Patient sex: M
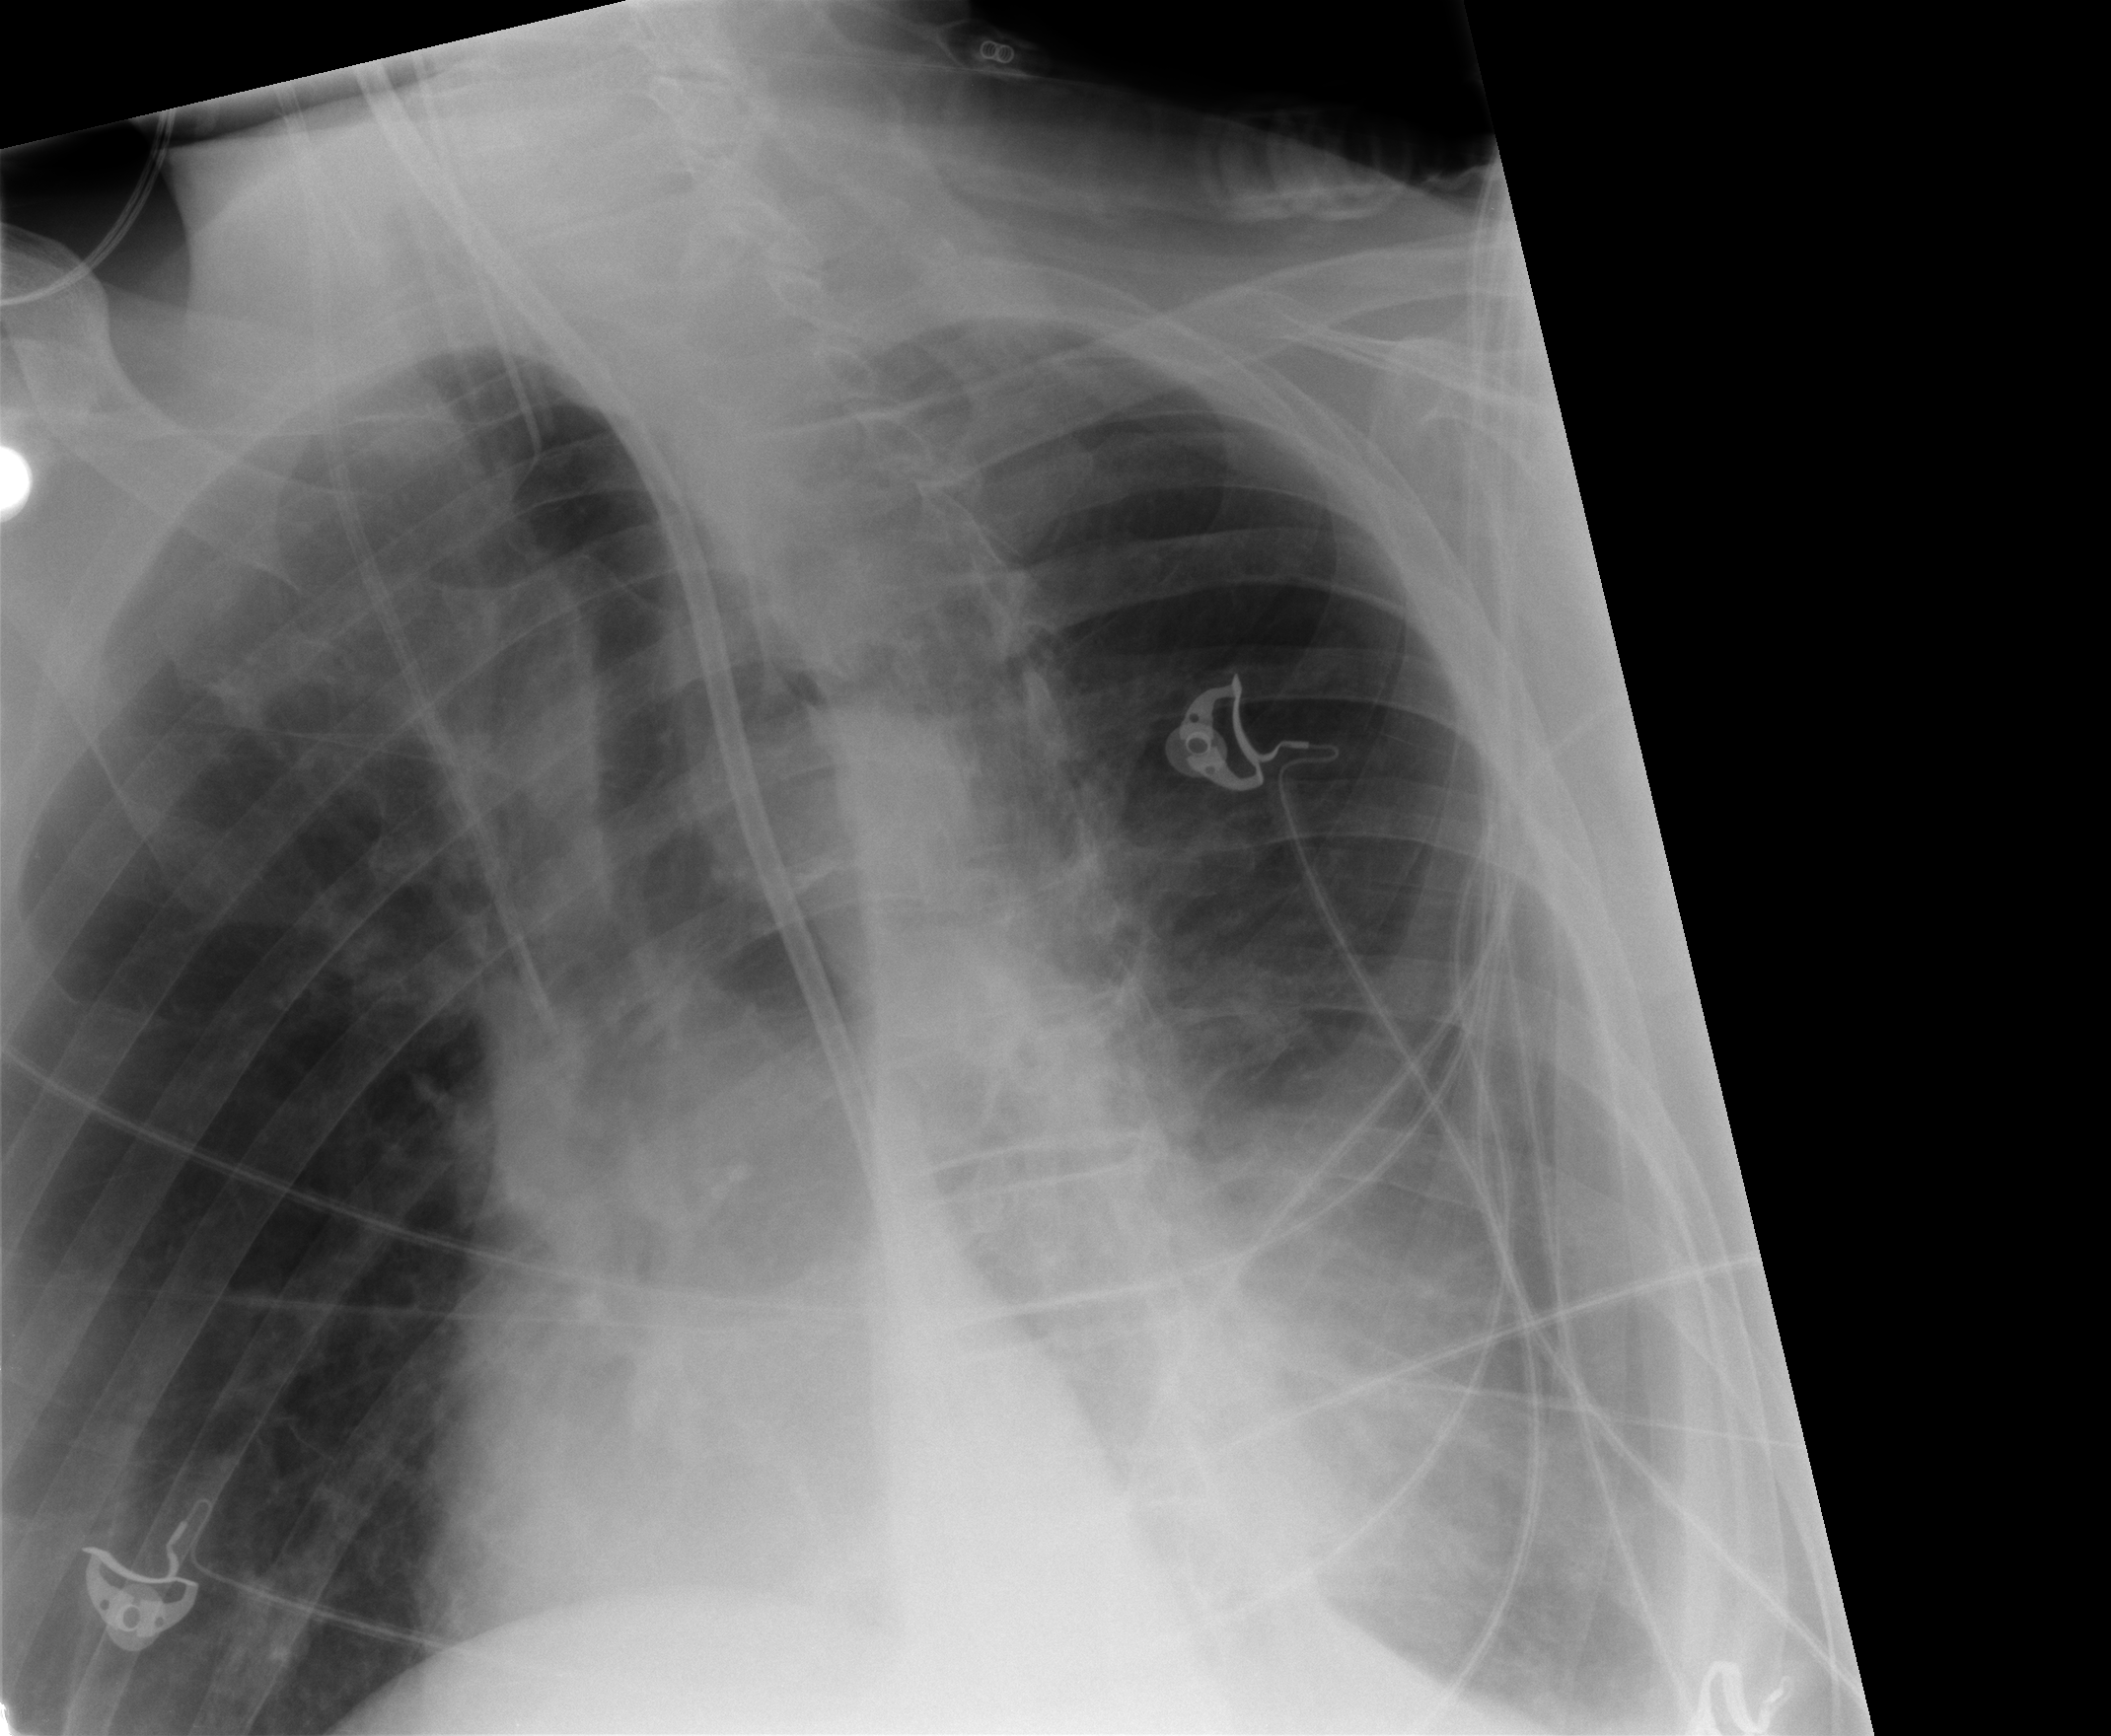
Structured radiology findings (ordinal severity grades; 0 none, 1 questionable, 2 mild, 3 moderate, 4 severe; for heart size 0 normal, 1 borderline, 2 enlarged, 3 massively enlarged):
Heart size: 0
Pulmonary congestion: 0
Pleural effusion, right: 0
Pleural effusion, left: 2
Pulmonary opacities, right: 2
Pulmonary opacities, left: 0
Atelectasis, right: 0
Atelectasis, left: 2